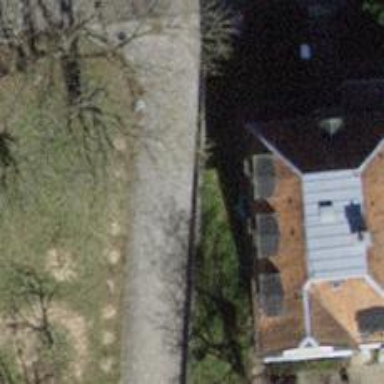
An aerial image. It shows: House with mansard roof.